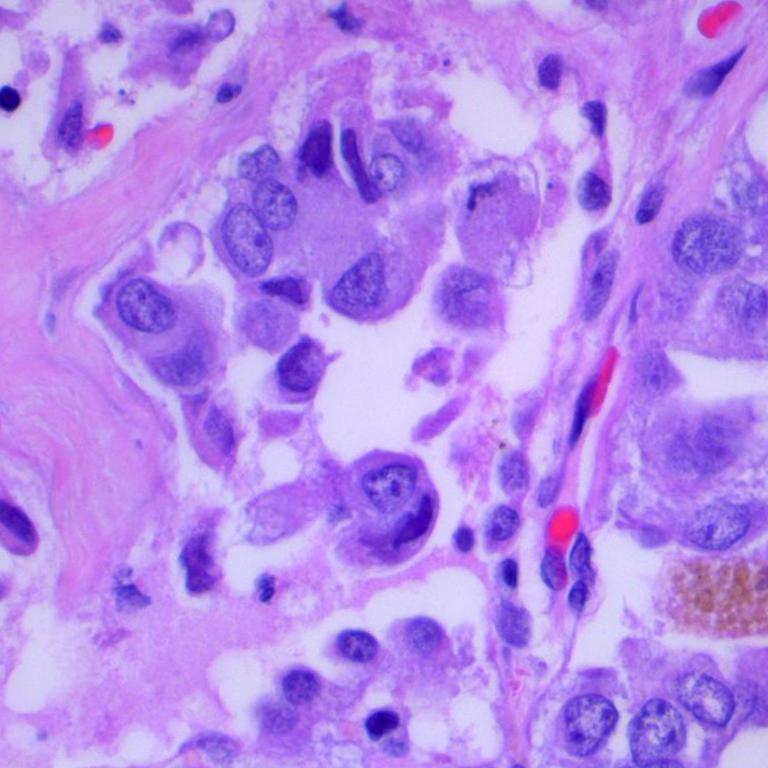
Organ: lung
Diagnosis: adenocarcinomas